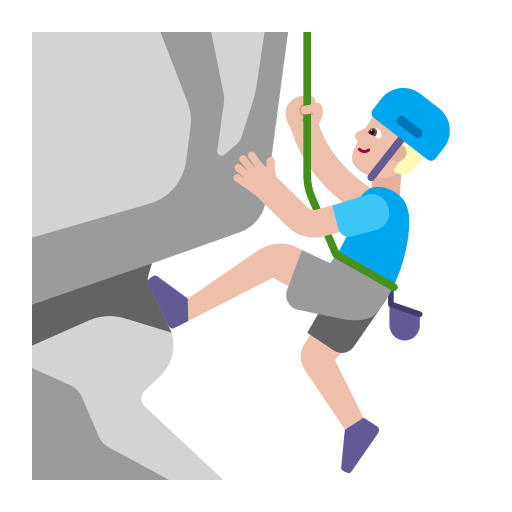
man climbing flat  light